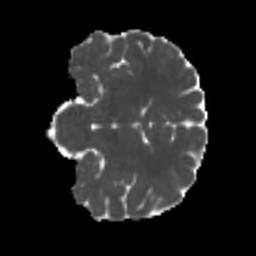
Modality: MD
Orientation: coronal
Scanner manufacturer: siemens
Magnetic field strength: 3 T
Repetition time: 4 s
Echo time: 0.0594 s